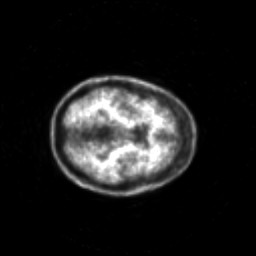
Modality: PET
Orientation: axial
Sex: female
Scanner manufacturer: siemens